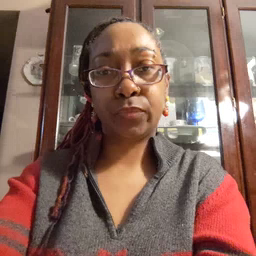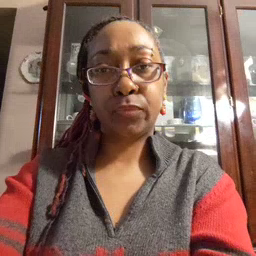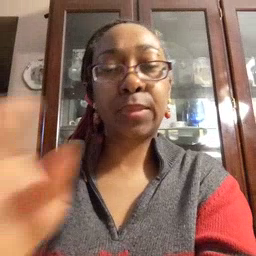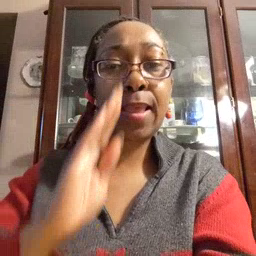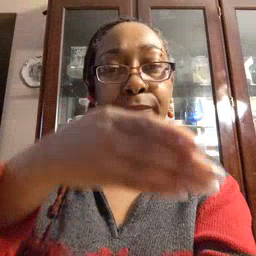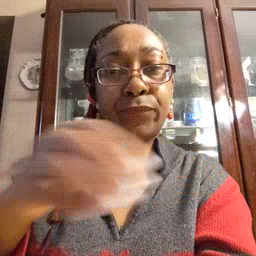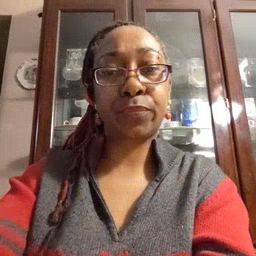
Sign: after